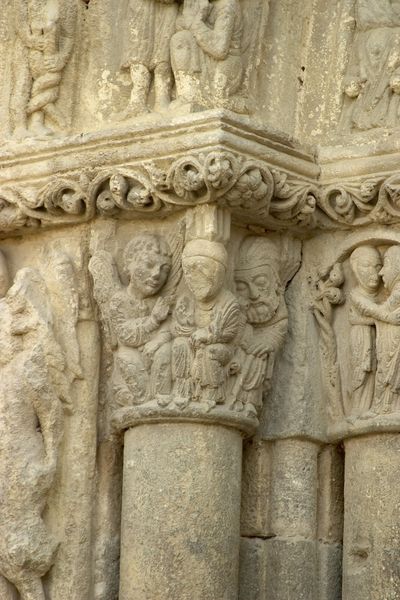
Titel: San Miguel in Estella
Standort: Estella, S. Miguel (EU - E)
Schlagwörter: mann, sitzen, marmor, männer, pfeiler, säule, gebäude, schloss, leute, muster, ornament, bart, bibel, stein, kirche, drei, pflanzen, engel, relief, pilaster, figuren, detail, verzierung, bildhauerei, beten, kapitell, ranke, fries, portal, sims, mensche, dienst, romanik, segen, zerstört, weinlaub, elisabeth, heilige, maria, stei, heimsuchung, verkündigung, abgetragen, kirchenportal, egel, bibelszene, gemeiselt, bert, säule kapitell relief stein, cdg